Question: I am a little confused by how the 'SKNode' methods 'convertPoint:fromNode:' and 'convertPoint:ToNode:' are working, I have looked at the docs but its not that obvious what they do. For example, this () is a small test I did using 'convertPoint:fromNode:' The black area is the 'SKScene' background, the blue area is an 'SKSpriteNode' parented to the 'SKScene', the red area is another 'SKSpriteNode' parented to the blue sprite. The anchor points for both sprites are shown by the small green dots. What I wanted to do was get the scene position for the red sprite, which I did using the following code:
'''
CGPoint positionInScene = [self convertPoint:[self position]
fromNode:[self redSprite]];
'''
The result from this is
'''
positionInScene = [105, 205]
'''
Which is what I expected, as that would be the origin of the red square in scene space. What I am confused about is the arguments. From what I can guess:
'''
[SKNode_A convertPoint: CGPoint_B toNode: SKScene_C]
'''
- - -
My initial try at this was '[self convertPoint:[redSprite position] fromNode:redSprite]' because I was wanting to convert the red sprites origin to the scene. It just seems a bit clunky to get your head round, if anyone can cast a little light & logic on both this and its friend 'convertPoint:toNode:' it would be very much appreciated.

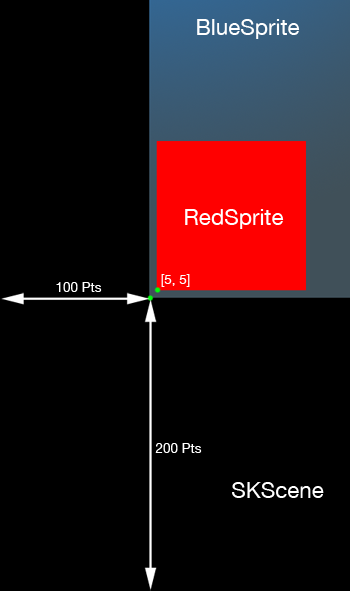
Answer: ### - (CGPoint)convertPoint:(CGPoint)point fromNode:(SKNode *)node
This essentially is saying: convert a expressed in another 's coordinate system into the caller's() coordinate system. The key is that the point has to be expressed in the node's coordinate system for this to work. If you are using a sprite's position as the point, you will need to pass the sprite's parent node as the last argument.
To get the red square's position in the scene's coordinate system:
'''
CGPoint positionInScene = [self convertPoint:[redSprite position]
fromNode:[self blueSprite]];
'''
in blueSprite's coordinate system --> in the scene's coordinate system
'''
CGPoint positionInScene = [self convertPoint:[self position]
fromNode:[self redSprite]];
'''
in redSprite's coordinate system --> in the scene's coordinate system
You ended up with the same result from your code, only because [self position] was [0, 0] and you used redSprite's coordinate system. Your initial try was close, you just needed to provide the coordinate system that redSprite's position was expressed in, which is the parent sprite's coordinate system; in this case, that's blueSprite.
### - (CGPoint)convertPoint:(CGPoint)point toNode:(SKNode *)node
This method is very much the opposite of the first method. It will convert a in the caller's coordinate system into another 's coordinate system. The key for this method is that the point given has to be expressed in the caller's coordinate system.
Let's say your scene received a touch at , and you wanted to add a new sprite at that location, which happens to be within the bounding box of redSprite. So to add a new sprite as a child of redSprite, you need to get the touch's location in redSprite's coordinate system. To get that:
'''
CGPoint positionInRedSprite = [self convertPoint:touchLocation
toNode:[self redSprite]];
'''
in the scene's coordinate system --> in redSprite's coordinate system